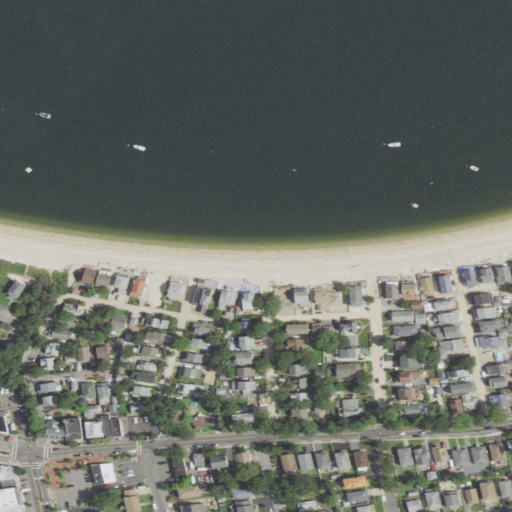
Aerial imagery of beach in New York named Ferry Beach containing open water, medium intensity development, high intensity development, and low intensity development